Question:
How to get started with creating a similar table using Tkinter?
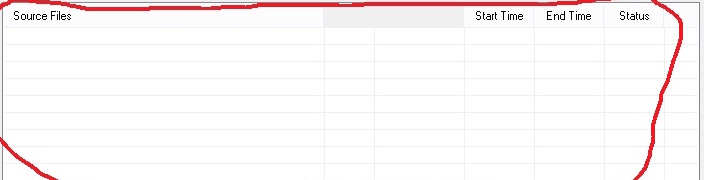
Answer: Use the Ttk/Tkinter <URL> widget. This provides either a layout or a style columns with headings layout.
As the 'Treeview' widget is from Tk's themed icon set it will look appropriate on Windows - picking up the current border and column heading styles so that the look should match the current example posted.
Example (that will work in both Python 2 & 3):
'''
try:
from Tkinter import *
from ttk import *
except ImportError: # Python 3
from tkinter import *
from tkinter.ttk import *
class App(Frame):
def __init__(self, parent):
Frame.__init__(self, parent)
self.CreateUI()
self.LoadTable()
self.grid(sticky = (N,S,W,E))
parent.grid_rowconfigure(0, weight = 1)
parent.grid_columnconfigure(0, weight = 1)
def CreateUI(self):
tv = Treeview(self)
tv['columns'] = ('starttime', 'endtime', 'status')
tv.heading("#0", text='Sources', anchor='w')
tv.column("#0", anchor="w")
tv.heading('starttime', text='Start Time')
tv.column('starttime', anchor='center', width=100)
tv.heading('endtime', text='End Time')
tv.column('endtime', anchor='center', width=100)
tv.heading('status', text='Status')
tv.column('status', anchor='center', width=100)
tv.grid(sticky = (N,S,W,E))
self.treeview = tv
self.grid_rowconfigure(0, weight = 1)
self.grid_columnconfigure(0, weight = 1)
def LoadTable(self):
self.treeview.insert('', 'end', text="First", values=('10:00',
'10:10', 'Ok'))
def main():
root = Tk()
App(root)
root.mainloop()
if __name__ == '__main__':
main()
'''
This should yield something like this on Windows: